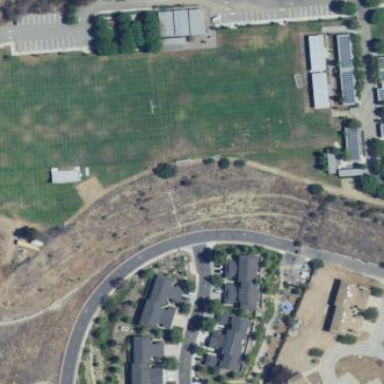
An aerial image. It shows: School.